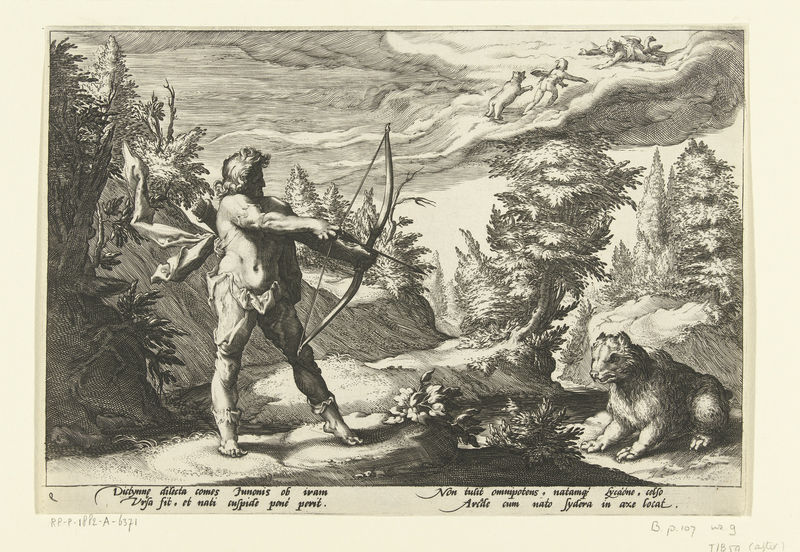
Titel: Arcas richt zijn pijl op Callisto
Künstler: Hendrick Goltzius
Standort: Amsterdam
Institution: Rijksmuseum
Schlagwörter: gravure, foret, chasse, arc, ange, chasseur, sauvage, fleche, animal, cupidon, 18e, animal sauvage